Question: My application includes a calculatePosition(), which draws four circles:
'''
private void calculatePosition(){
Paint paint = new Paint();
paint.setColor(Color.RED);
paint.setStyle(Paint.Style.STROKE);
paint.setStrokeWidth(10);
float ratio = (float) (640/3.45);
float radiusB1 = Calculations.convertscale(scale, position[0] * ratio);
float radiusB2 = Calculations.convertscale(scale, position[1] * ratio);
float radiusB3 = Calculations.convertscale(scale, position[2] * ratio);
float radiusB4 = Calculations.convertscale(scale, position[3] * ratio);
canvas.drawCircle(broadCaster1x, broadCaster1y, radiusB1, paint);
canvas.drawCircle(broadCaster2x, broadCaster2y, radiusB2, paint);
canvas.drawCircle(broadCaster3x, broadCaster3y, radiusB3, paint);
canvas.drawCircle(broadCaster4x, broadCaster4y, radiusB4, paint);
}
'''
I want to know whether it is possible in Android to fill intersecting areas between two circles as shown in the figure below. If yes, is there any basic example of how to obtain it ?.

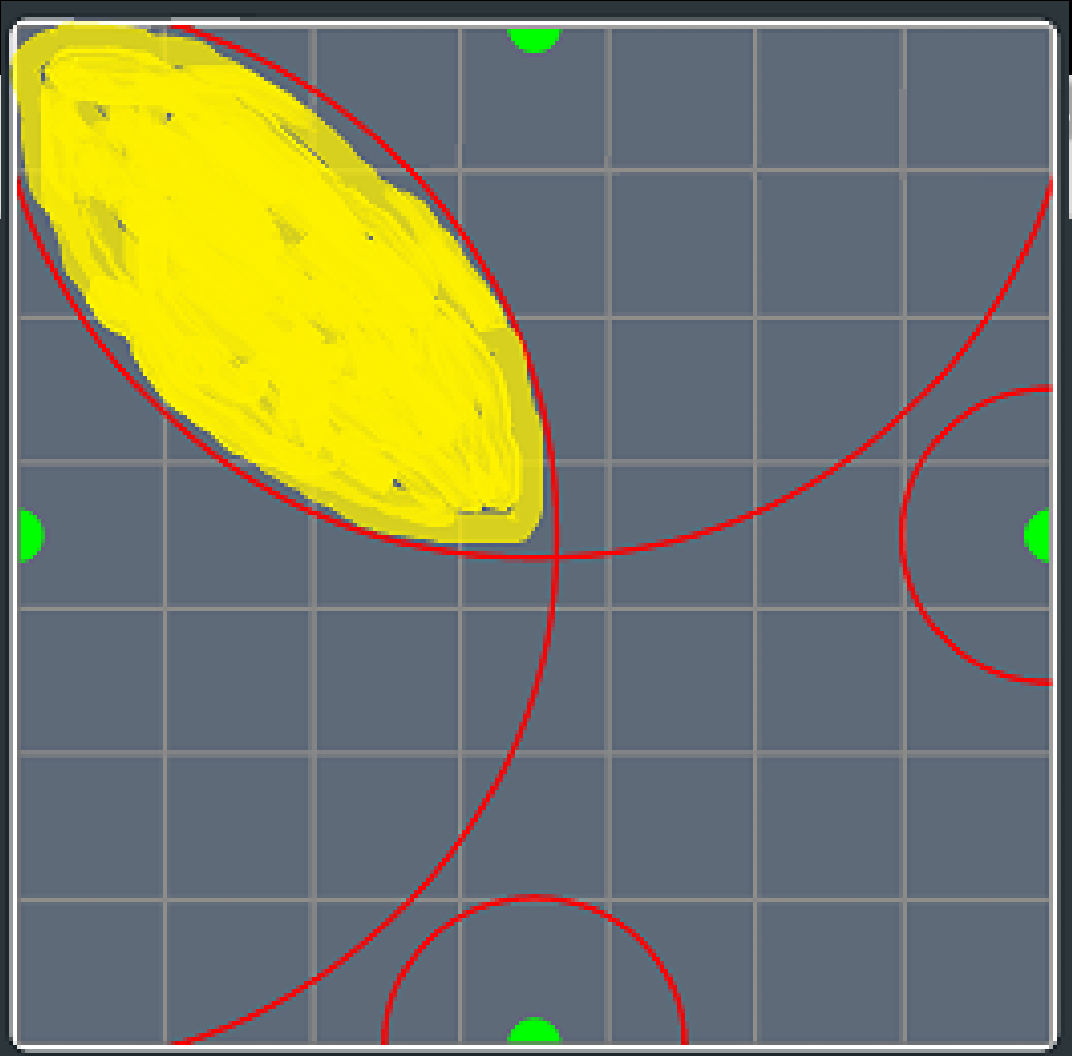
Answer: Use 'Canvas.clipPath'
For Example:
'''
Path pathA = new Path();
pathA.addCircle(xCenterA, yCenterA, radiusA, Direction.CW);
Path pathB = new Path();
pathB.addCircle(xCenterB, yCenterB, radiusB, Direction.CW);
canvas.clipPath(pathA);
canvas.clipPath(pathB, Region.Op.DIFFERENCE);
'''